CT reconstruction: vmi40
Segmentation target: lesions
Patient: F, age 77
ISS stage: Stage 2
Metal implant: no
Axial slice:
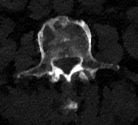
Sagittal slice:
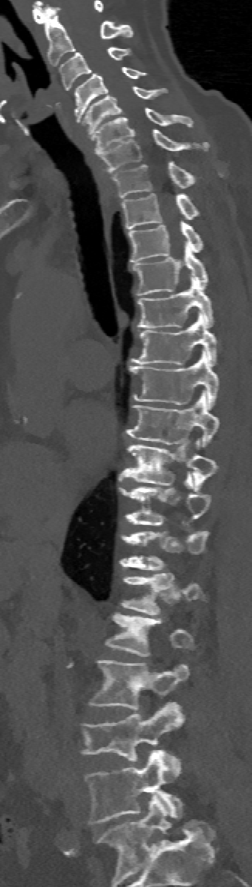